Chest X-ray:
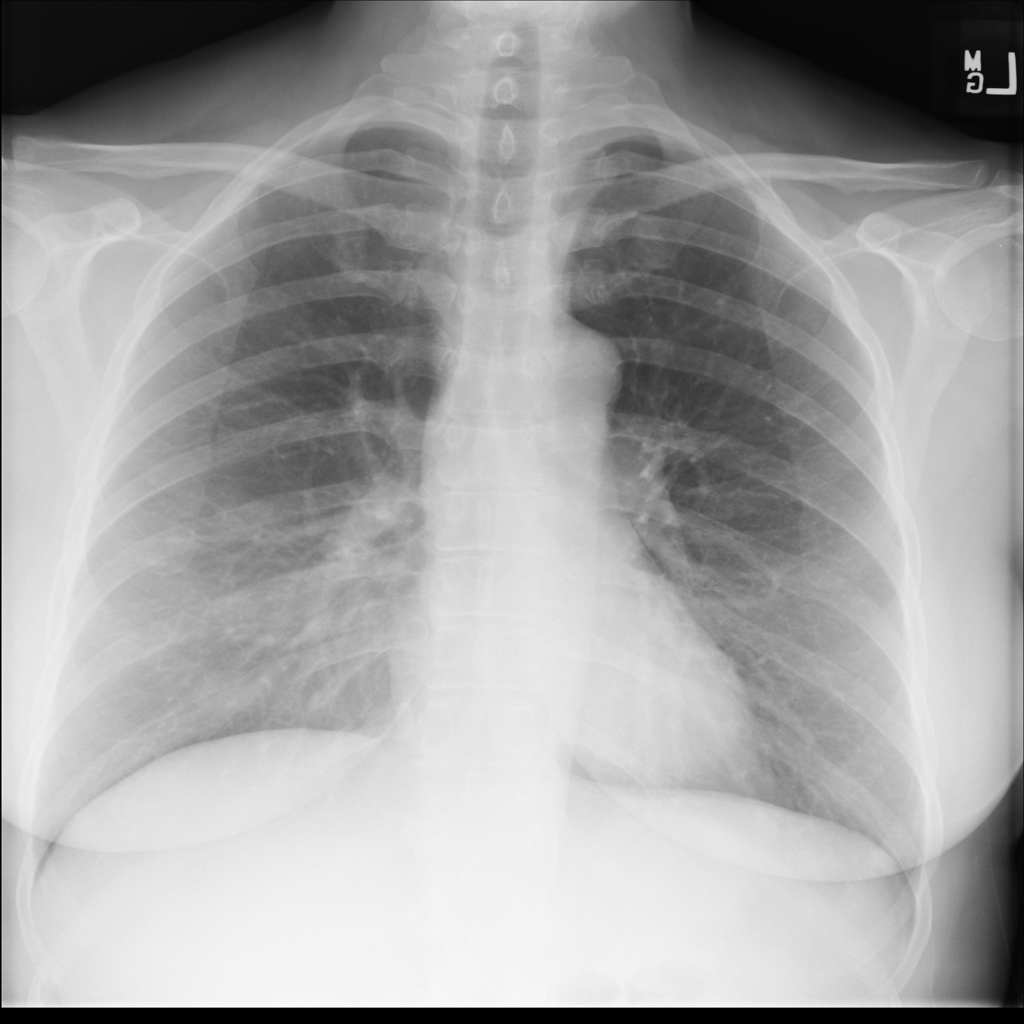
No abnormal finding: yes